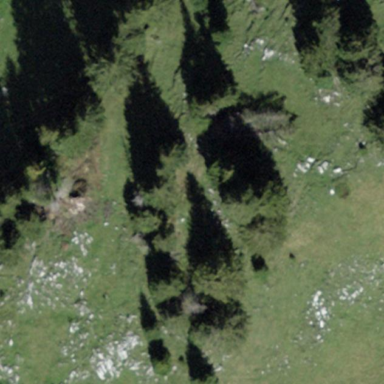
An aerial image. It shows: Forest area.